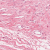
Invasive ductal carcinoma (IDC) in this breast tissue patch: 0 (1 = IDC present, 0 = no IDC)